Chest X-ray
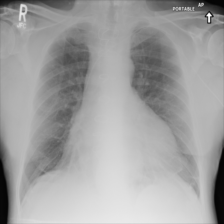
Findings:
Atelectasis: negative
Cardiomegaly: positive
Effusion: negative
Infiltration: positive
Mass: negative
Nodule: negative
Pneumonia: negative
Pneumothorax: negative
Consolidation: negative
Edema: negative
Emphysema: negative
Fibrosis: negative
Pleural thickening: negative
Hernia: negative